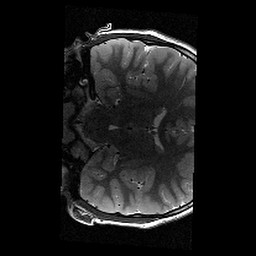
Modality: T2w
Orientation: coronal
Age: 9
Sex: male
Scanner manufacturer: siemens
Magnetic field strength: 3 T
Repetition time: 9.23 s
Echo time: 0.067 s